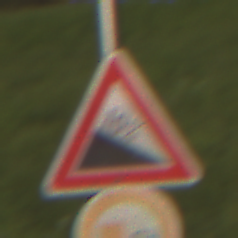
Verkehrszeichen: Gefaelle10
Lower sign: UeberholverbotKraftfahrzeuge
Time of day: MorningAfternoon
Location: Outdoor (Nature)
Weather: PartlyCloudy
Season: NotSpecified
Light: Natural